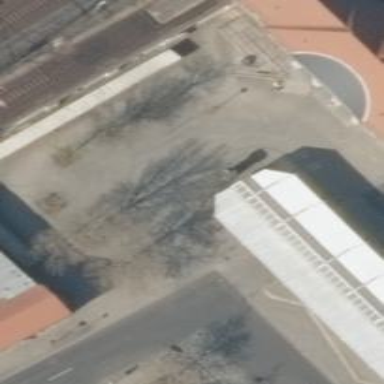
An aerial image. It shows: Taxi stand.